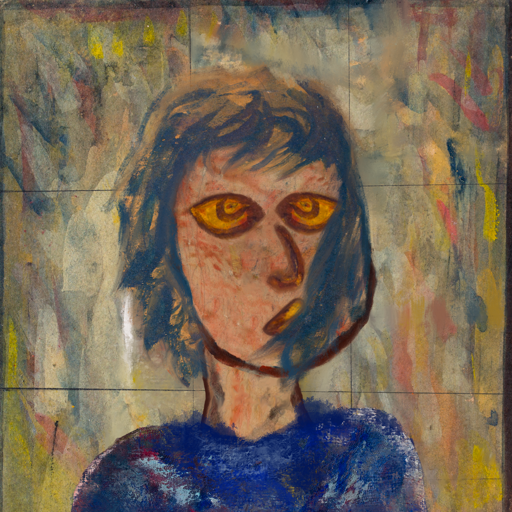
Background: GypsyMother, Head And Neck Side: Orphan, Face Side: Comrade, Bust: Irani, Hair Side: In_The_Sun, Head Accessory: Blank, Second Necklace: Blank, Necklace: Blank, Baby: Blank